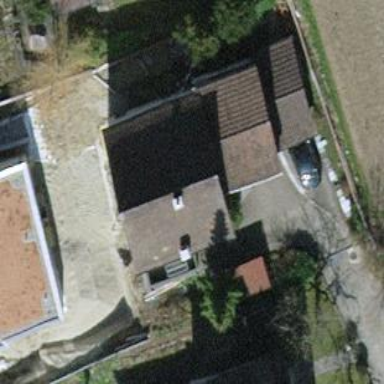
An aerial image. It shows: Detached building with gabled tile roof.